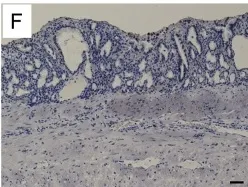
Negative for CDX-2 Bar = 100 mum.
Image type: pathology (immunostaining)